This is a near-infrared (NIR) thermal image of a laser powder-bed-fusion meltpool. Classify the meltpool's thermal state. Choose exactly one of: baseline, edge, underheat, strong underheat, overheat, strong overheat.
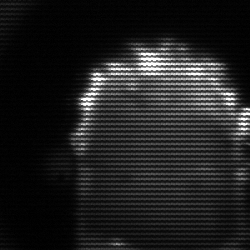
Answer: baseline